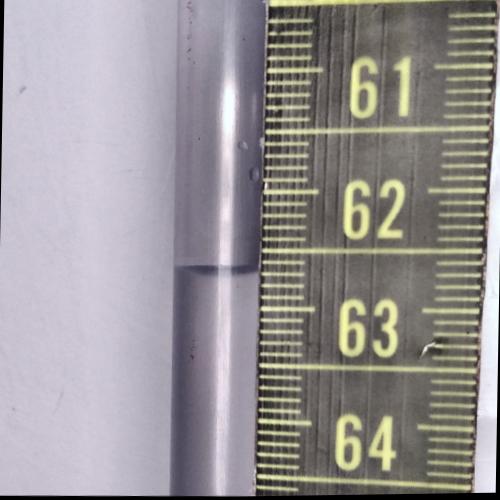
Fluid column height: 62.7 cm